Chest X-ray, PA view. Patient: 40 years old, sex M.
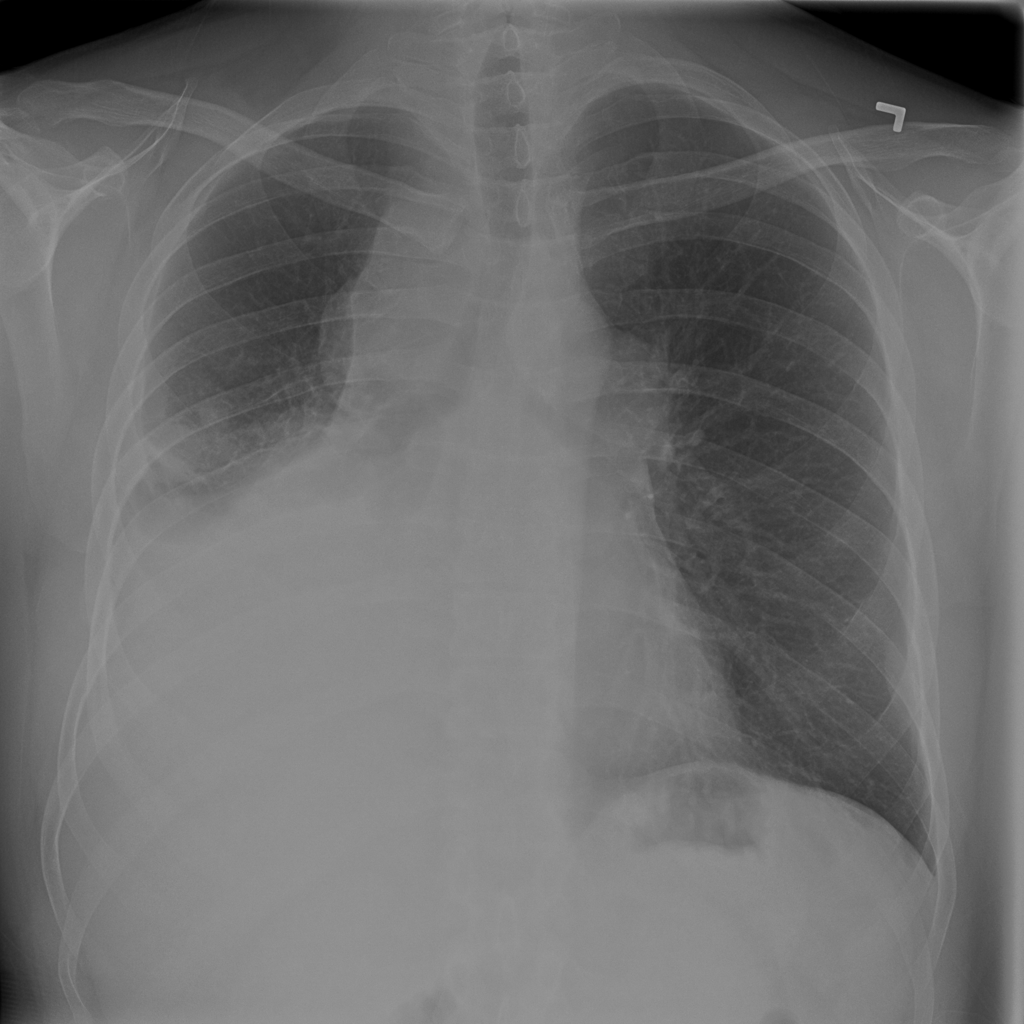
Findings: Effusion